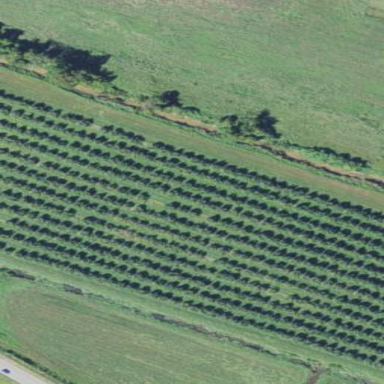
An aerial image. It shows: Orchard.